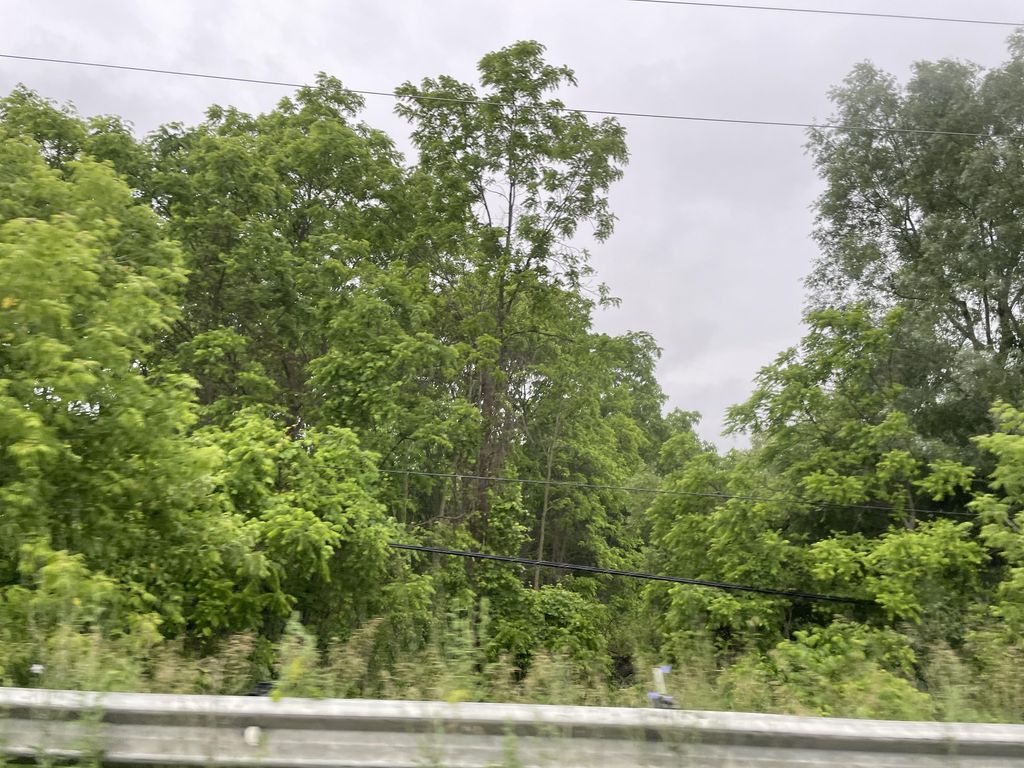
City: kitchener-waterloo